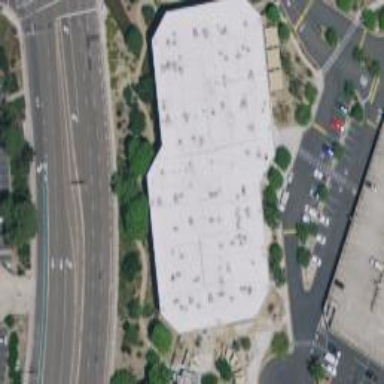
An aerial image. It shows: Office building.